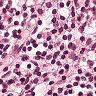
Metastatic tissue present: no